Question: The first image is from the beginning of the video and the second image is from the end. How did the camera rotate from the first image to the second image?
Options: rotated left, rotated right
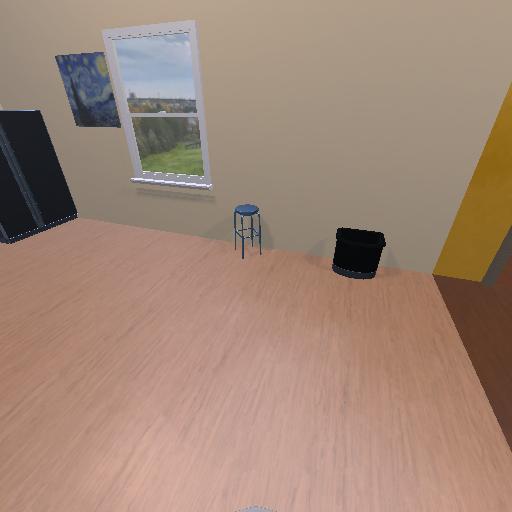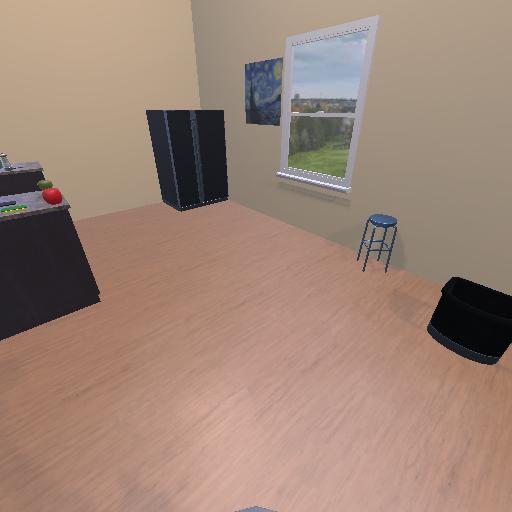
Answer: rotated left